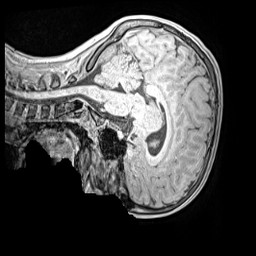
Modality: MP2RAGE
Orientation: sagittal
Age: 11
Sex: female
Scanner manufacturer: siemens
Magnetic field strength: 3 T
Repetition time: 4 s
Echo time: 0.00299 s